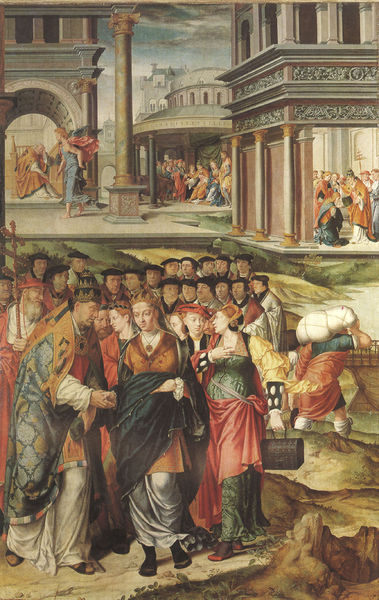
Titel: Hochaltar des Doms zu Xanten
Künstler: Henrick van Holt
Standort: Xanten, Dom St. Viktor (EU - D - NRW)
Schlagwörter: blau, gemälde, gruppe, hand, mann, frauen, grün, landschaft, menschen, stadt, braun, frau, hut, hüte, männer, säule, säulen, gebäude, haus, rot, tuch, versammlung, mütze, mützen, architektur, bild, hände, häuser, kirche, gewand, krone, renaissance, sack, engel, statue, relief, schiff, bogen, perspektive, bischof, könig, papst, bauer, halle, truhe, kreuz, palast, bürger, tasche, rom, jesus, lanschaft, krönung, priester, mönch, geistliche, prozession, tiara, umzug, königin, heilige, wanderung, standarte, italienisch, reformation, hieronymus, giotto, kleriker, versmmlung, 17. jahrhundert, tücker, gebpäck, verkündogung